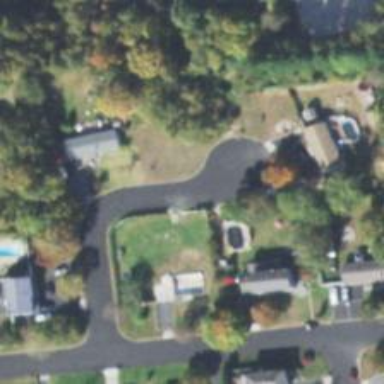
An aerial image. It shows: Residential road.